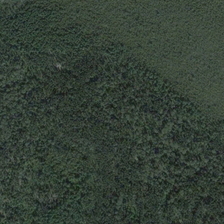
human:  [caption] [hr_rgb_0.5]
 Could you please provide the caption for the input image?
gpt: it is a dense dark green forest with two small pitch of bareland .

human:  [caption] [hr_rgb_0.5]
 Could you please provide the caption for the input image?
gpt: the trees in the forest are low and dense .

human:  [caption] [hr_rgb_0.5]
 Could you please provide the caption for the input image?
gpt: the trees in the forest are low and dense .

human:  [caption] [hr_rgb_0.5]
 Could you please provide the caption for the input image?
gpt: the trees in the forest are low and dense .

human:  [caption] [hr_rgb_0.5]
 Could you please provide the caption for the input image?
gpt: many green trees are in a piece of forest .